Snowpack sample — Snodgrass Mountain, Crested Butte, Colorado (2/4/25, 12:06 PM MST)
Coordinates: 38.923, -106.968
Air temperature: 35 °F
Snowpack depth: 80 cm
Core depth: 60 cm
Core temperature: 32 °F
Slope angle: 14°, slope face: 78°
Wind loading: low
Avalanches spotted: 0
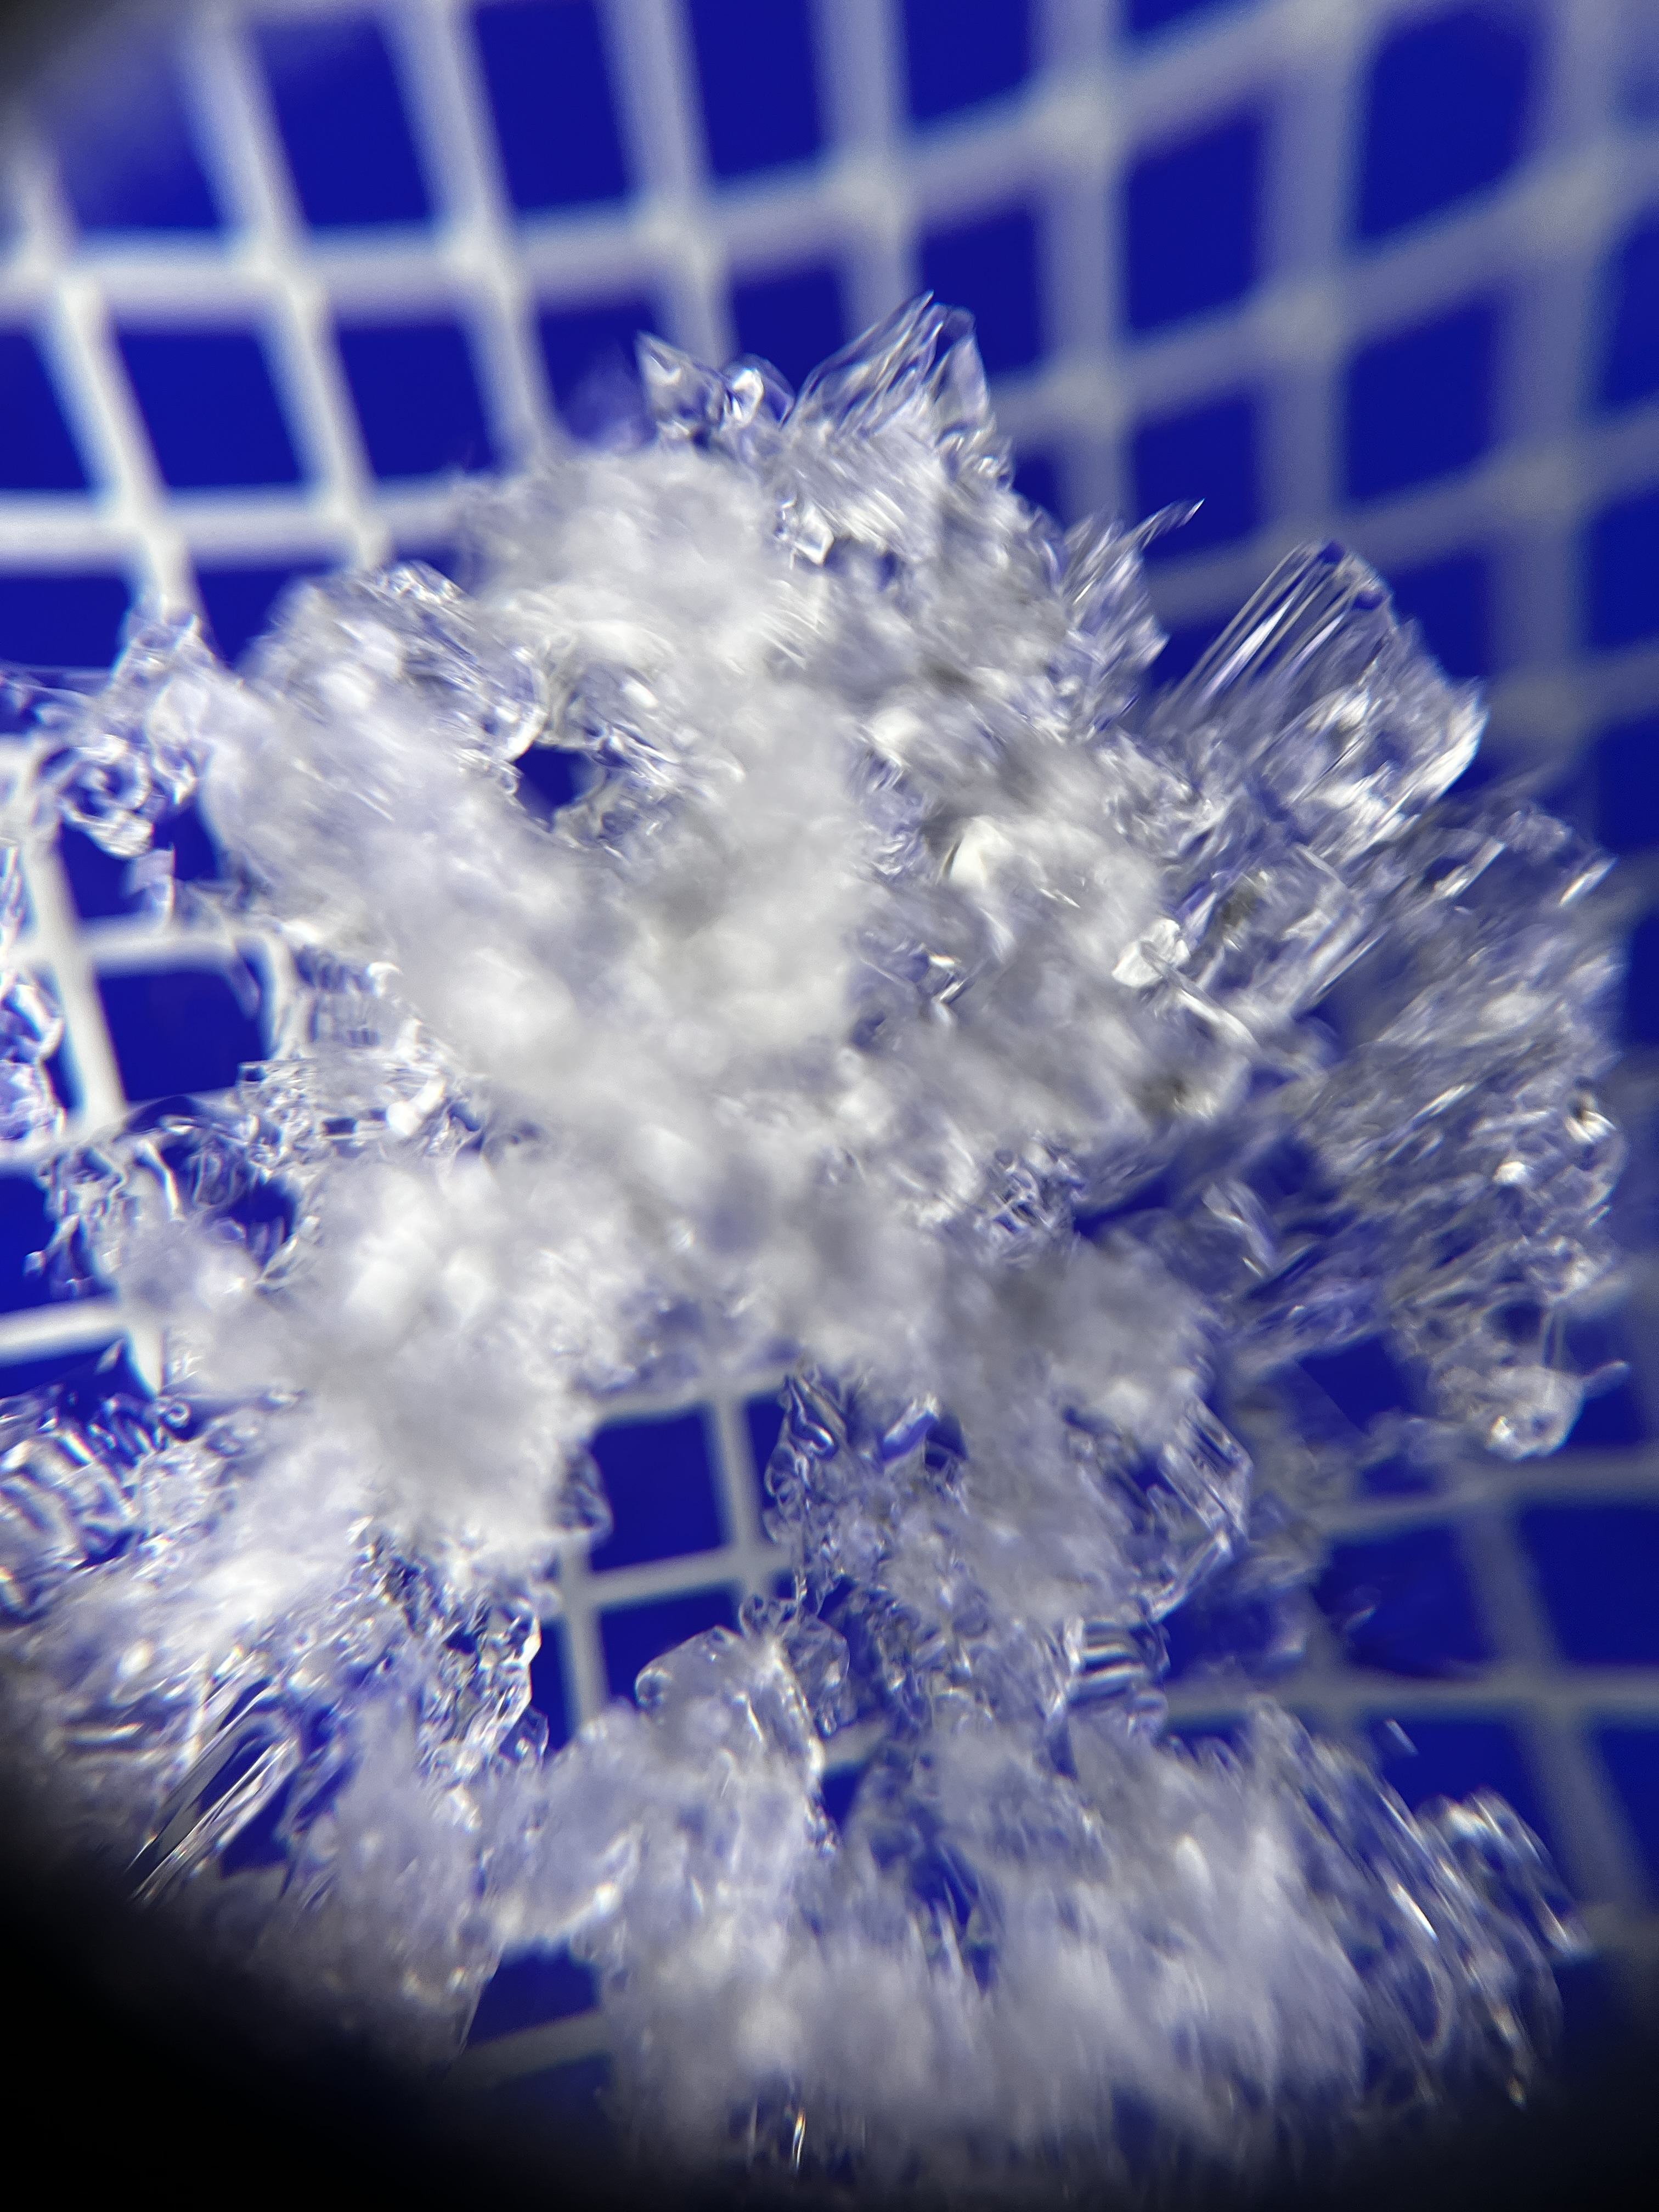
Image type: magnified_profile
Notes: No avalanches nearby, unusually warm weather for the last month reported by residents, Collected 25 yards from treeline